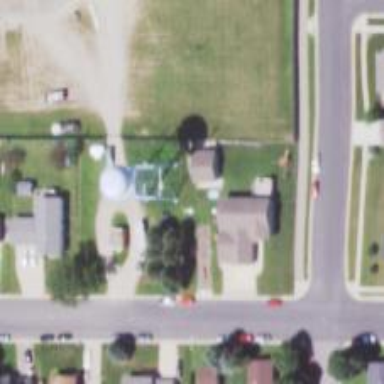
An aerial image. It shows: Water tower that is man-made.